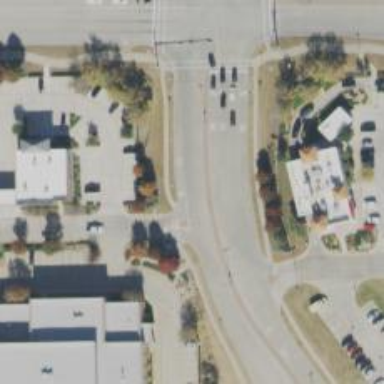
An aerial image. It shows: Tertiary road with separate sidewalk.